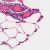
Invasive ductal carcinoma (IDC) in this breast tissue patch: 0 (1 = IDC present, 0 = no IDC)